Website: slack
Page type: payment
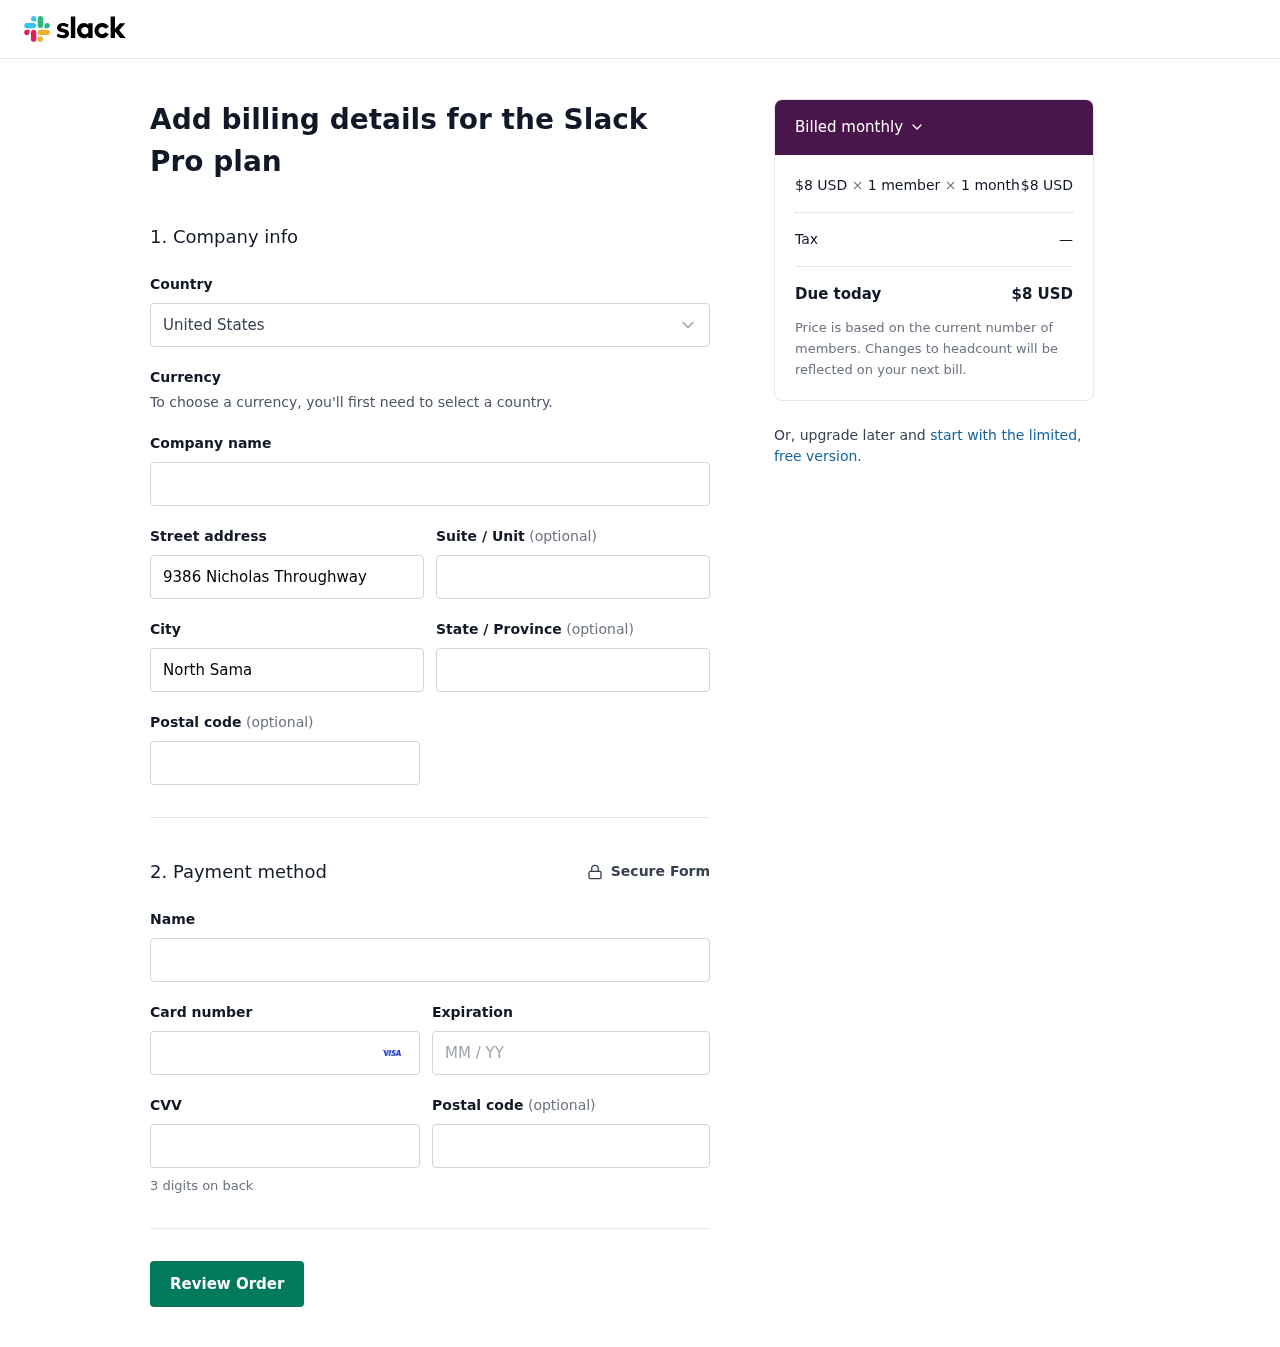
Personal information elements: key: PII_COUNTRY
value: United States
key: PII_STREET
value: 9386 Nicholas Throughway
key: PII_CITY
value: North Samantha
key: PII_STATE
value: Massachusetts
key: PII_POSTCODE
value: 84296
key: PII_FULLNAME
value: Connie Thompson
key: PII_CARD_NUMBER
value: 4405 4191 9994 9855
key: PII_CARD_EXPIRY
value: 03/27
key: PII_CARD_CVV
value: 117
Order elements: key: ORDER_PRICE_PER_MEMBER
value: $8 USD
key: ORDER_NUM_MEMBERS
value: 1 member
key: ORDER_NUM_MONTHS
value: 1 month
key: ORDER_SUBTOTAL
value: $8 USD
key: ORDER_TAX
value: —
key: ORDER_TOTAL
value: $8 USD